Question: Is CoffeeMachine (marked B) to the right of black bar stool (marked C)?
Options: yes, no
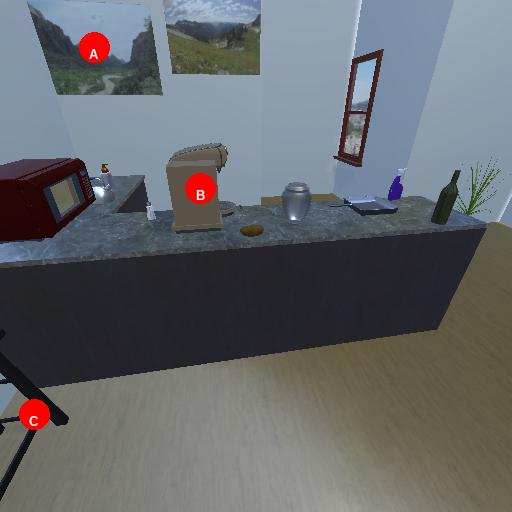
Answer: yes